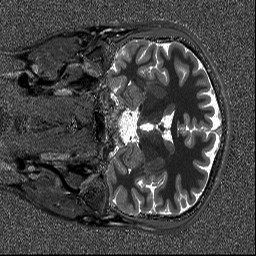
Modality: T1map
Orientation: coronal
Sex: male